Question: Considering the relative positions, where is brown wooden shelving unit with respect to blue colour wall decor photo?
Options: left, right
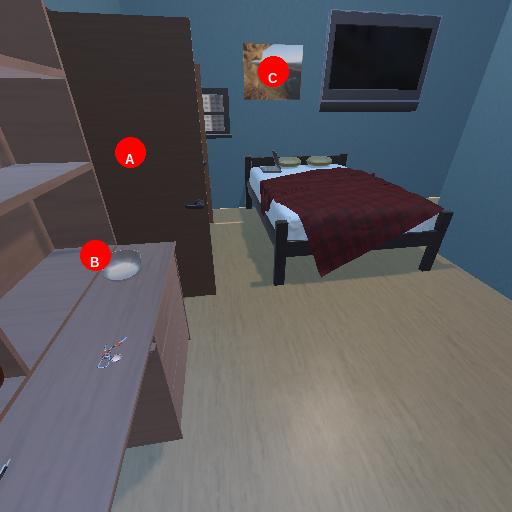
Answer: left